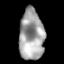
Tissue: lung
Cell type: Epithelial cells
Senescence score: 0.2085
Nuclear area (px): 1226
Mean DAPI intensity: 163.316